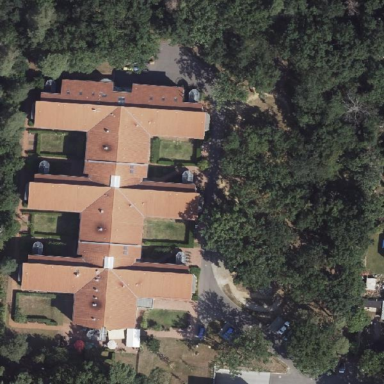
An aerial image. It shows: Nursing home.